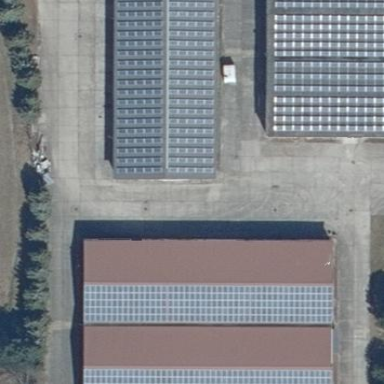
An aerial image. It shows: Industrial building.